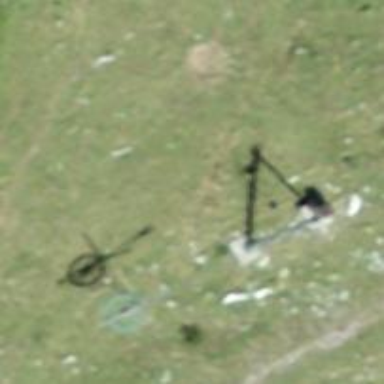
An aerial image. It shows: Pylon for aerialway.